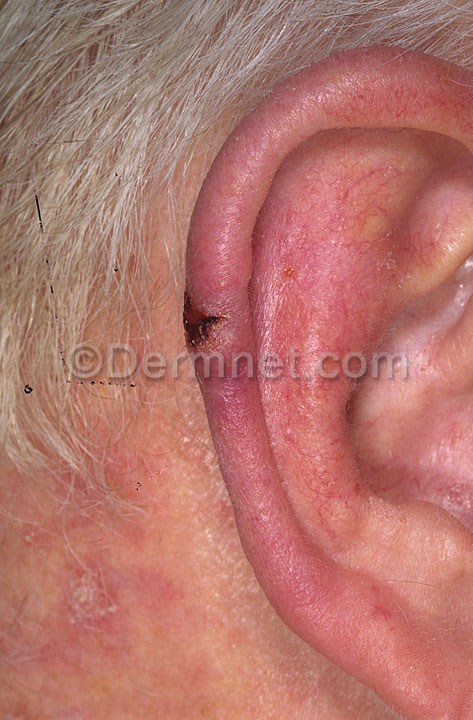
Disease: Actinic Keratosis Basal Cell Carcinoma and other Malignant Lesions